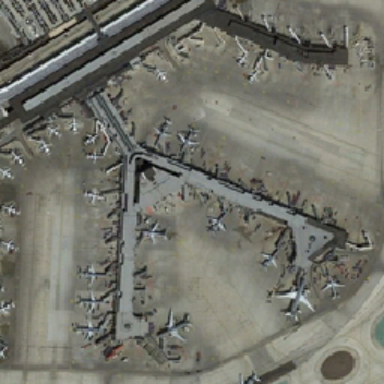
The gray y-shaped buildings are especially conspicuous .